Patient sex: M
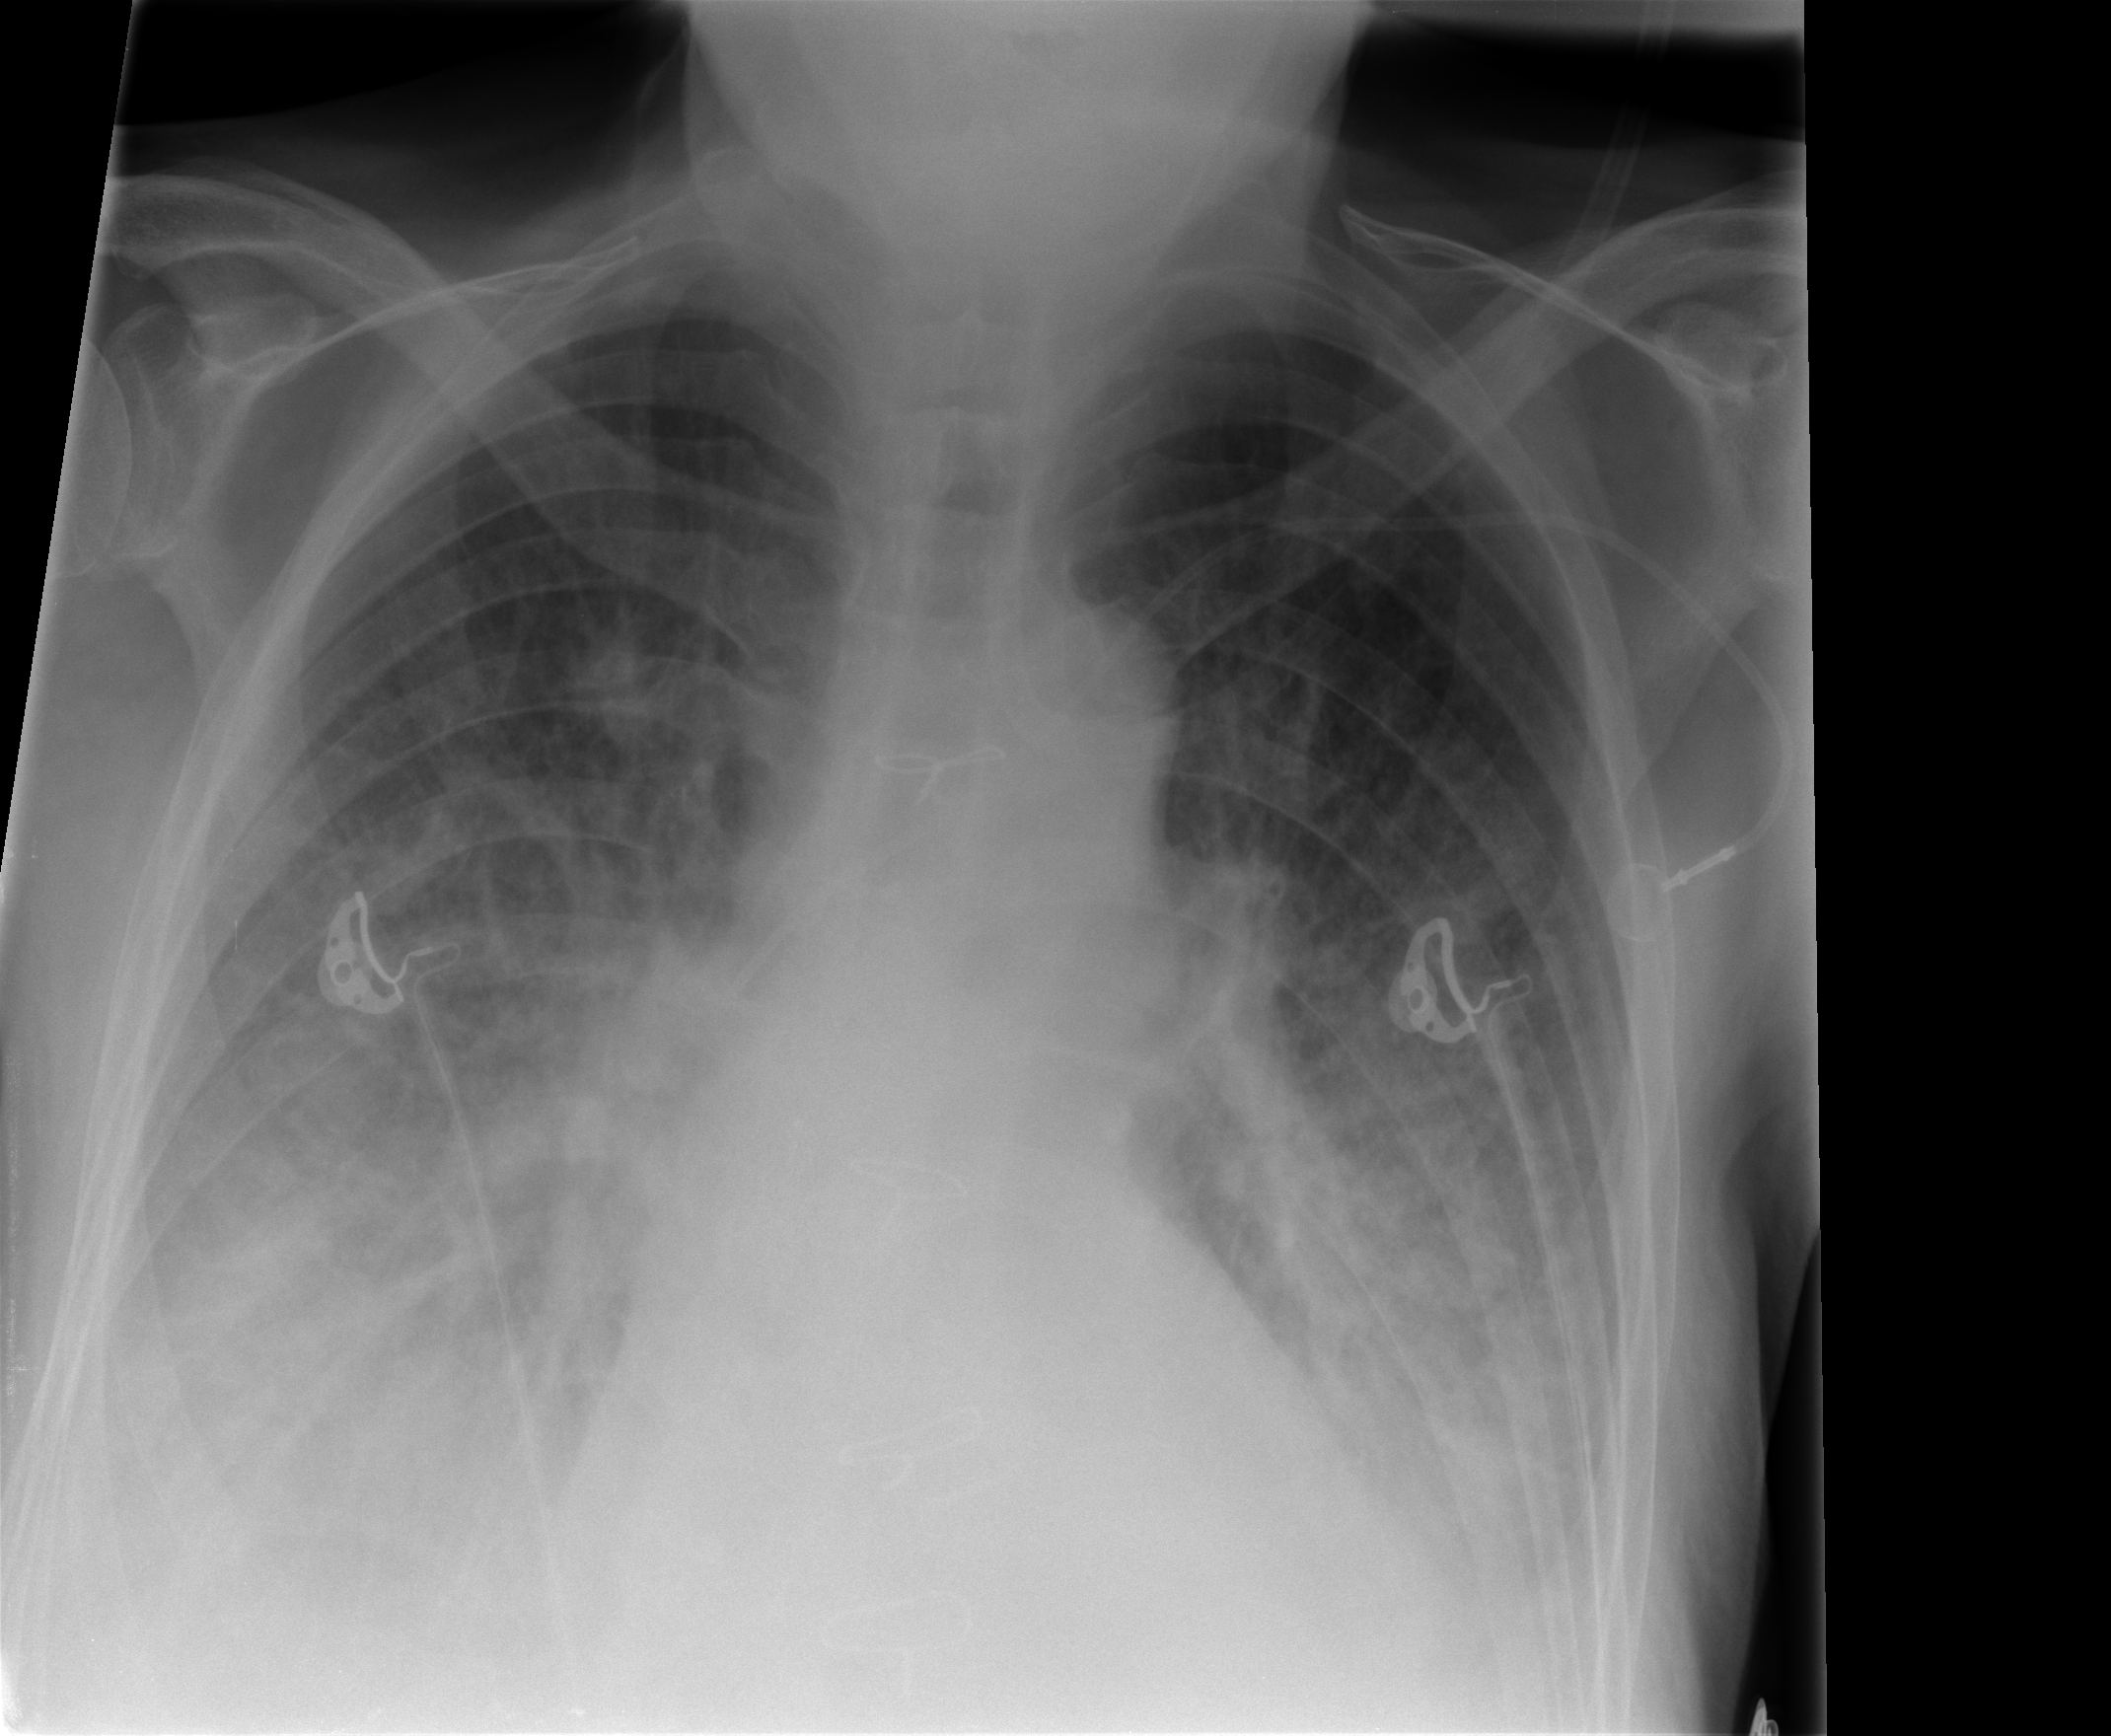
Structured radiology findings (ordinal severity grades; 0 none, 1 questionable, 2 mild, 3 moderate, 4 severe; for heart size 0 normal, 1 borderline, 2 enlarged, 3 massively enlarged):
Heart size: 1
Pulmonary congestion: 2
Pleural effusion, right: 2
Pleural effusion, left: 2
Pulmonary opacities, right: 1
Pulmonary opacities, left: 1
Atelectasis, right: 2
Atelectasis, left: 2